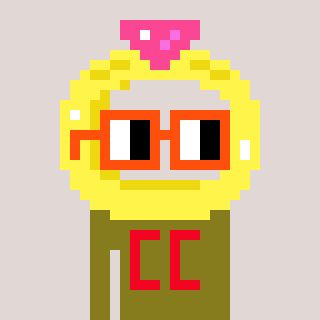
a pixel art character with square orange glasses, a ring-shaped head and a gunk-colored body on a warm background